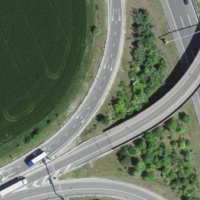
EUNIS habitat code: 57
Species observed at this site:
Epipactis palustris